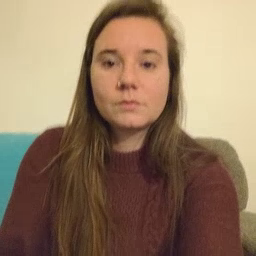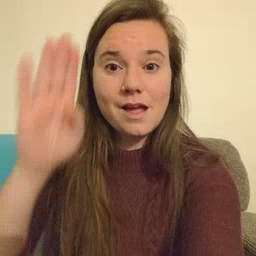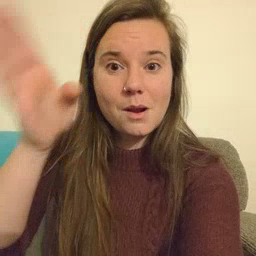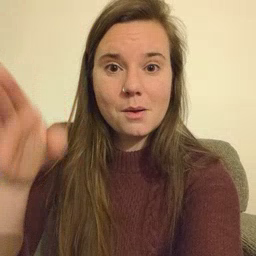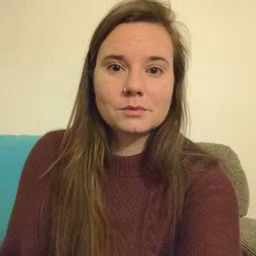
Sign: hello